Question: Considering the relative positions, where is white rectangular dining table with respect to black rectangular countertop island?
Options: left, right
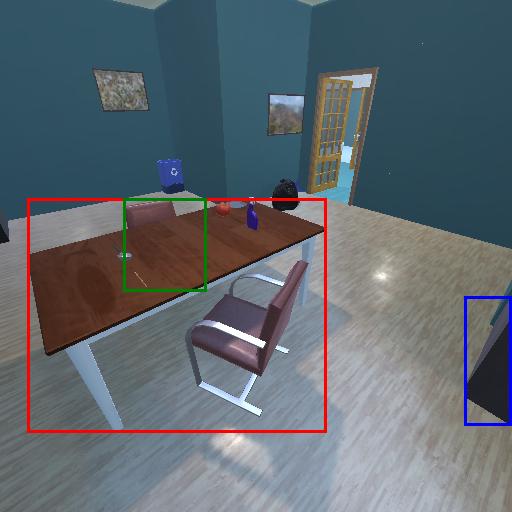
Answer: left